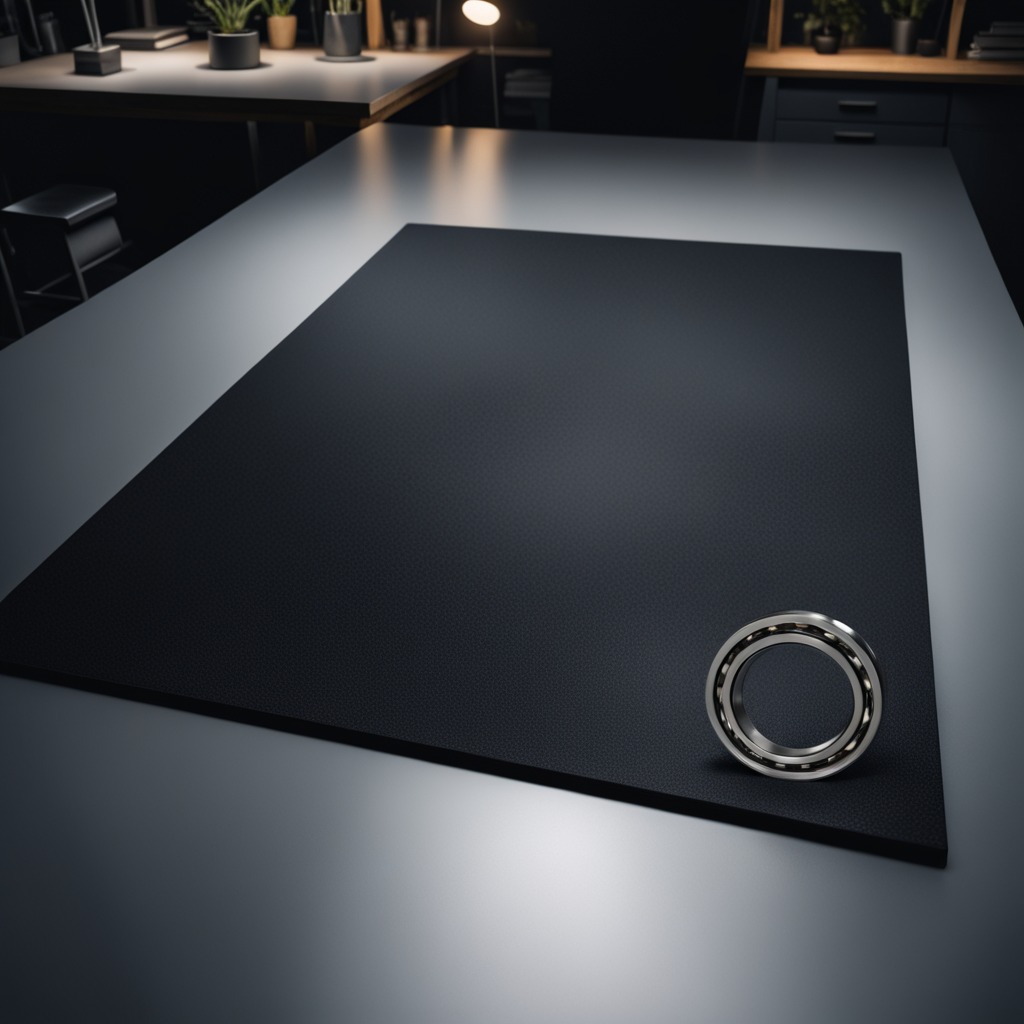
A metal ball bearing is lying on the granite tabletop.